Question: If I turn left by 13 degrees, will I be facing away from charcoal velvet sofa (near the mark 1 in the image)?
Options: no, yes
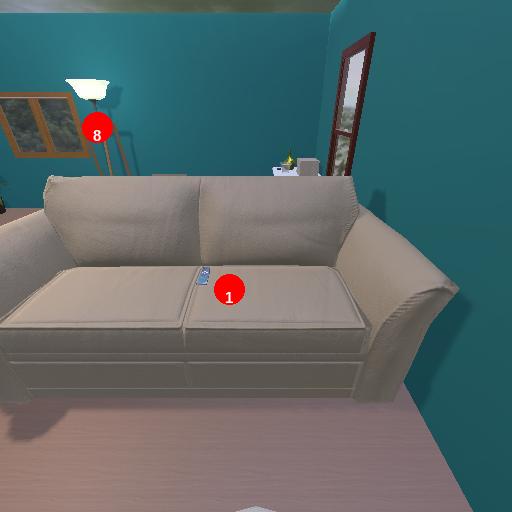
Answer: no